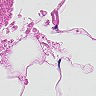
Metastatic tissue present: no